Question: This might seem an easy question, but I can't figure out the answer.
I have a user table and groups table in a database that looks like this:

As you can see they are both connected with each other. The groups table contains the following entries:
1. Administrator
2. Support
3. Purchasing
4. Selling
Now I want to add a new user with the following code using Entity Framework:
'''
private void AddUser()
{
using (var context = new AzubiTestEntities())
{
var user = new Benutzer();
user.Name = Username;
user.Passwort = GenerateHashPassword();
user.Gruppen = ???
user.Anlegedatum = DateTime.Now;
user.Loeschdatum = null;
user.ErstellerID = 1;
context.Benutzer.Add(user);
context.SaveChanges();
}
}
'''
How can I set the group of this user?
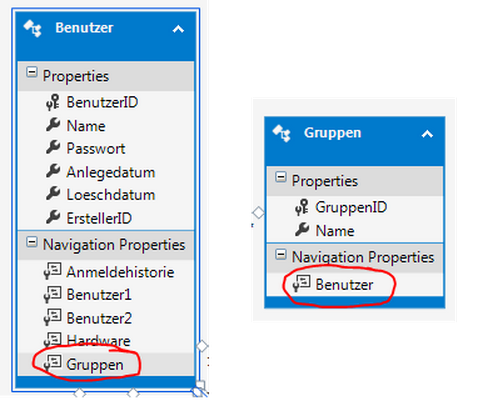
Answer: Since you miss a direct one-on-many foreign key like gruppenID in the Benutzer table, I assume you're using a many-to-many middle table.
In this case (where you don't see the middle foreign key) you have to get the group from the database and assign it to the user.Gruppen property.
'''
private void AddUser()
{
using (var context = new AzubiTestEntities())
{
var user = new Benutzer();
var gruppen = context.Gruppen.First(x => x.GruppenID == [group id]);
user.Name = Username;
user.Passwort = GenerateHashPassword();
user.Gruppen = gruppen;
user.Anlegedatum = DateTime.Now;
user.Loeschdatum = null;
user.ErstellerID = 1;
context.Benutzer.Add(user);
context.SaveChanges();
}
}
'''
More details here: <URL>